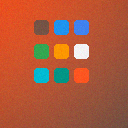
Screen state: on